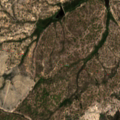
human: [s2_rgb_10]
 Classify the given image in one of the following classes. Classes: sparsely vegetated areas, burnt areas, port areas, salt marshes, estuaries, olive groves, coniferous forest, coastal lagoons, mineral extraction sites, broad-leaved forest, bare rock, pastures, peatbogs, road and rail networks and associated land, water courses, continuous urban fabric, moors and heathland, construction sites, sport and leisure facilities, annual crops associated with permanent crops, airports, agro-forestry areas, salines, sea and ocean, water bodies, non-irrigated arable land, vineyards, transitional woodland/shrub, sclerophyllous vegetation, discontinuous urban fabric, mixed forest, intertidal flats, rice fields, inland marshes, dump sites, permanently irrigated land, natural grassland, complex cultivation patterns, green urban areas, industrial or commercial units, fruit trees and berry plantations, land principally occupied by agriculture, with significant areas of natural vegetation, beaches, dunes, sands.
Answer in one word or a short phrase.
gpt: broad-leaved forest, transitional woodland/shrub